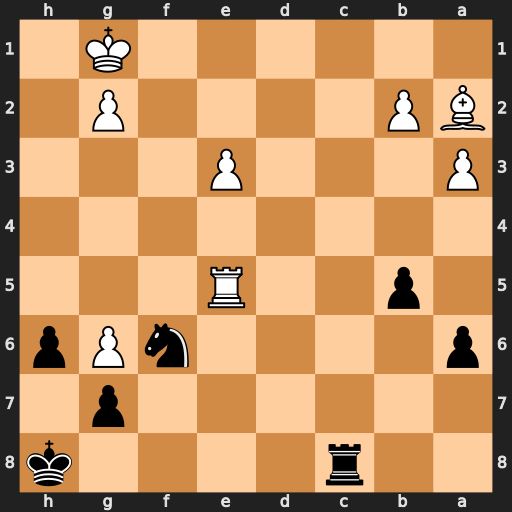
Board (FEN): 2r4k/6p1/p4nPp/1p2R3/8/P3P3/BP4P1/6K1
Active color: b
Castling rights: -
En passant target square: -
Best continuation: Rc1+ Kf2 Ng4+ Kf3 Nxe5+